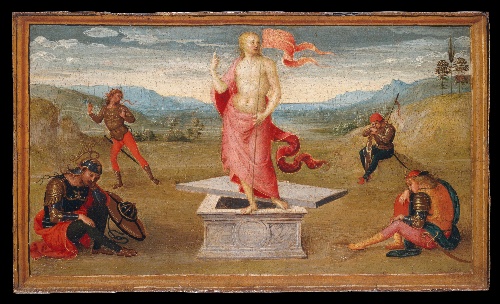
Title: The Resurrection
Artist: Perugino (Pietro di Cristoforo Vannucci)
Artist bio: Italian, Città della Pieve, active by 1469–died 1523 Fontignano
Object type: Painting, predella panel
Classification: Paintings
Medium: Tempera on wood
Dimensions: 10 5/8 x 18 in. (27 x 45.7 cm)
Department: European Paintings
Credit line: Frederick C. Hewitt Fund, 1911
Accession year: 1911
Repository: Metropolitan Museum of Art, New York, NY
Tags: Soldiers|Men|Christ|Resurrection